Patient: sex F, age 41
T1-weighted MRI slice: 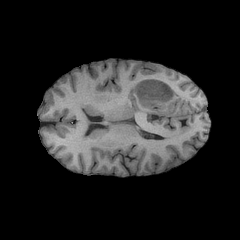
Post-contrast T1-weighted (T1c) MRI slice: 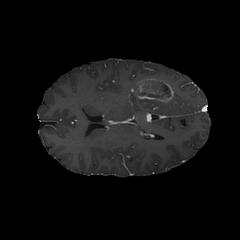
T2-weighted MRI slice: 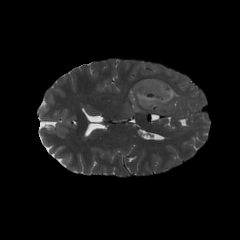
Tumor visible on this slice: yes
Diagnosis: Glioblastoma, IDH-wildtype
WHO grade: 4